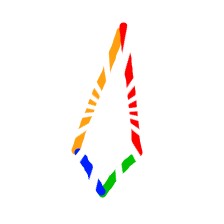
Shape: kite